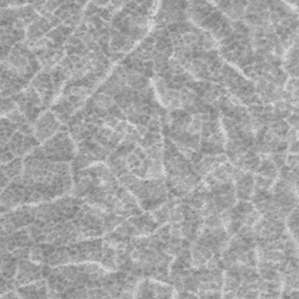
Label: frost